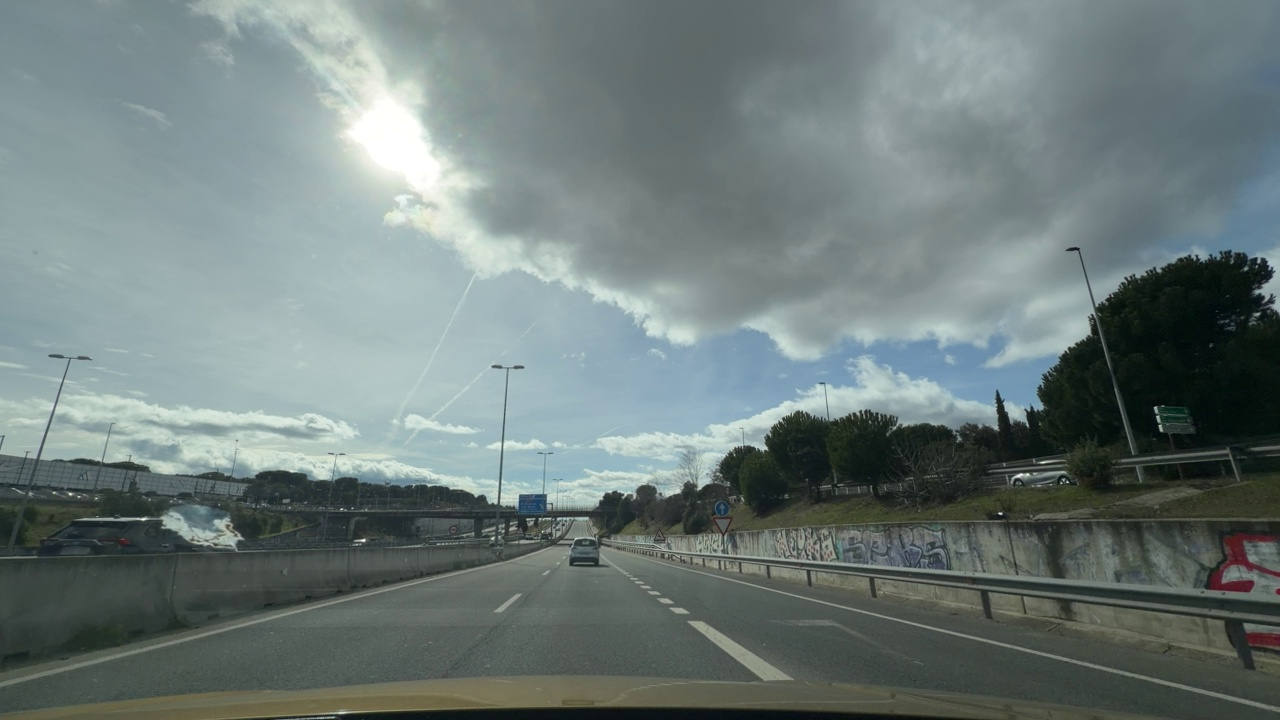
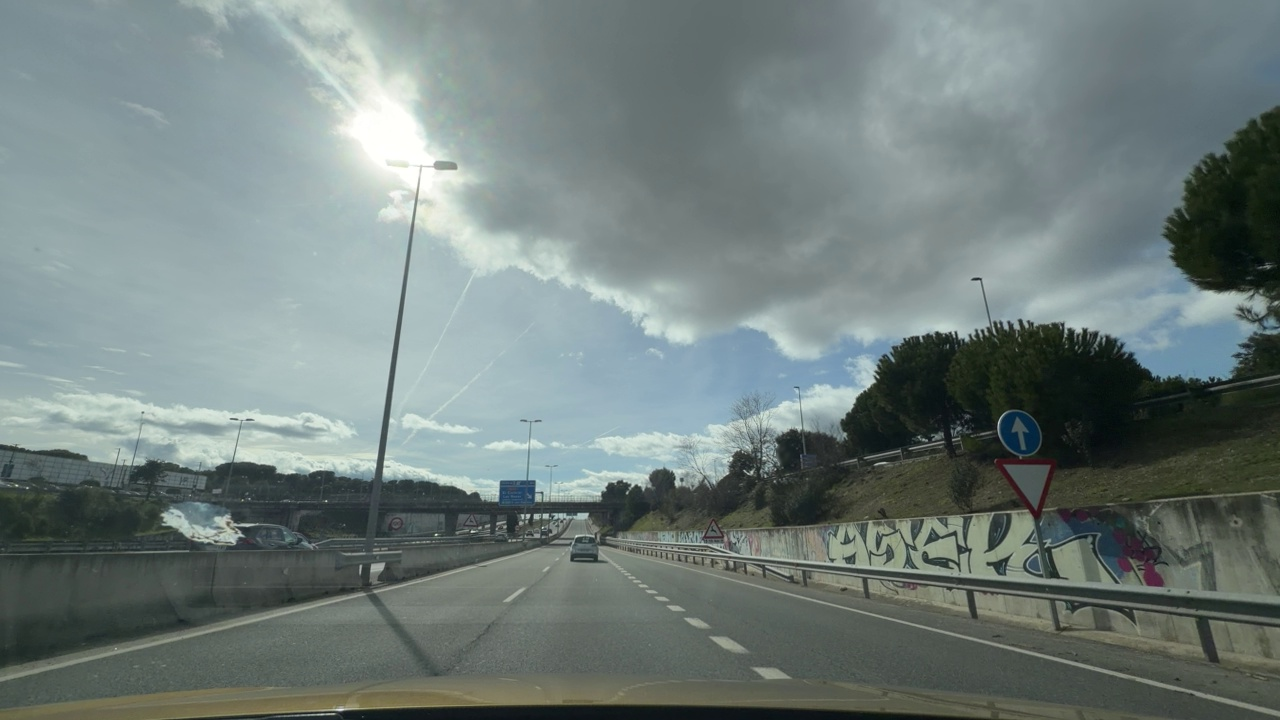
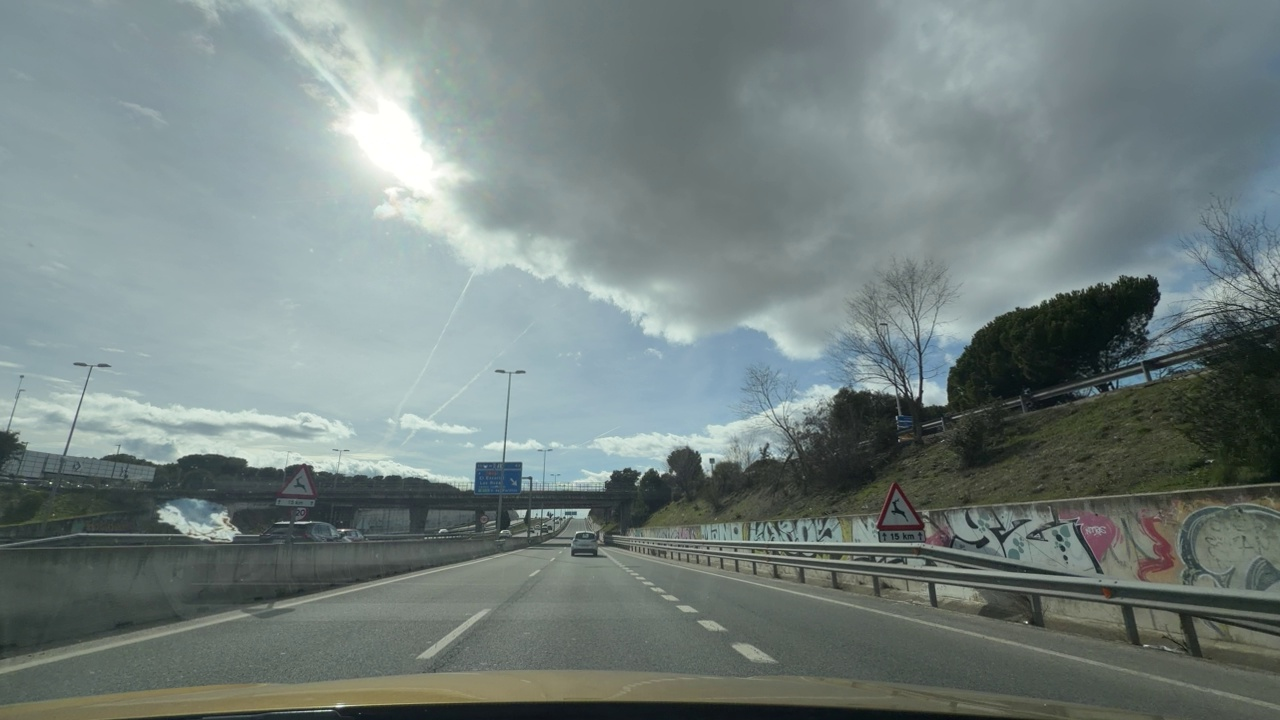
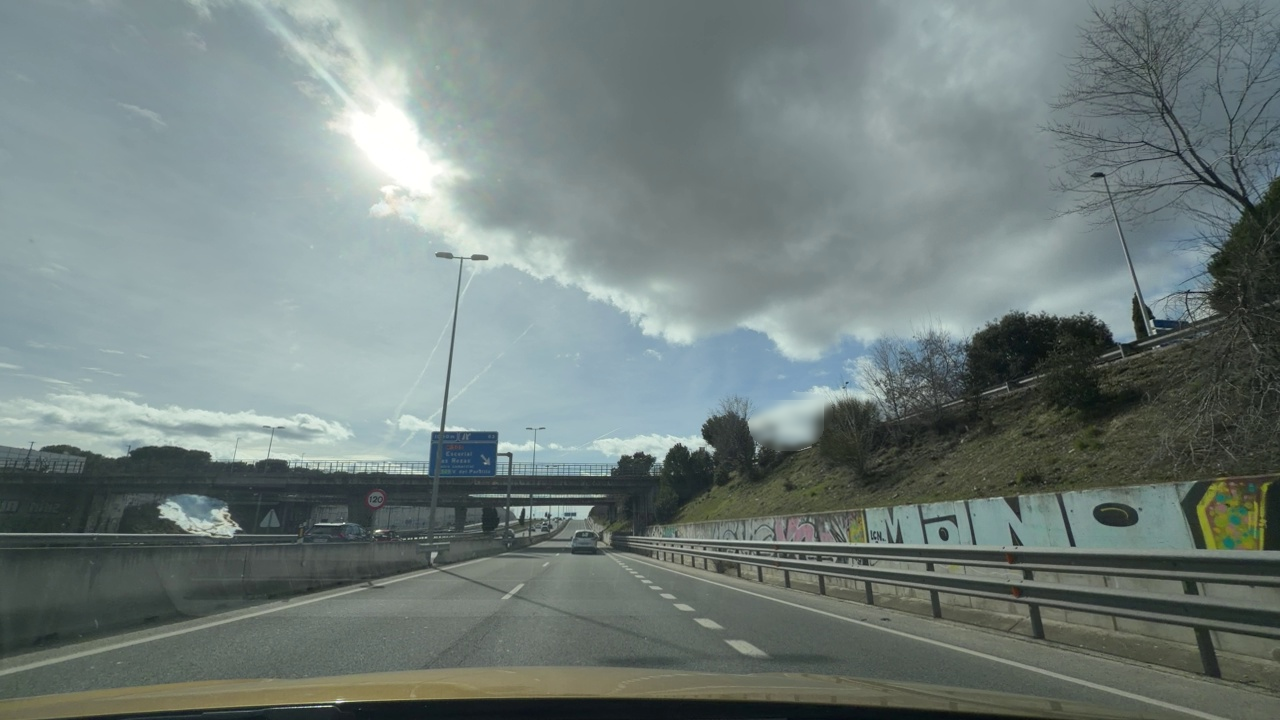
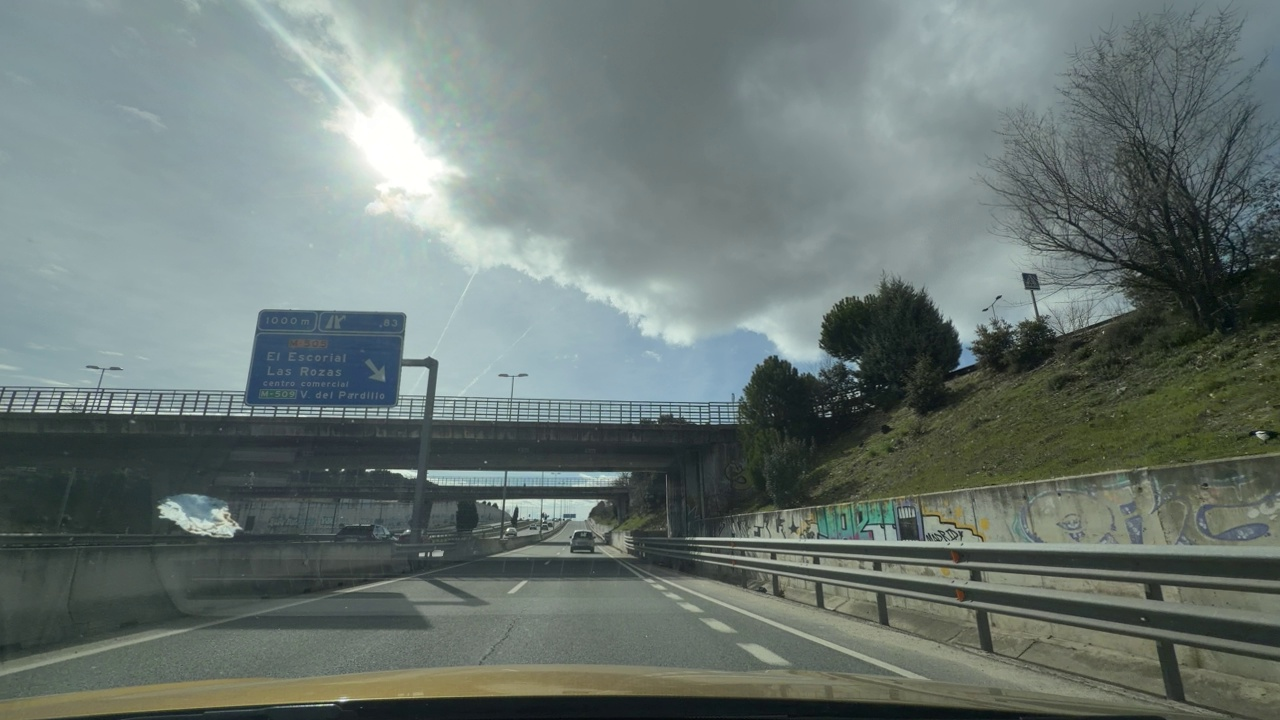
Situation: Merging lane
Question: Is the ego vehicle currently traveling within an acceleration or merge lane?
Answer: No
Reasoning: Ego is driving in the highway with a lane merge on the right

Situation: Merging lane
Question: Is there an adjacent acceleration lane merging into the ego lane?
Answer: Yes
Reasoning: A separate lane on the right is tapering into the ego lane.

Situation: Merging lane
Question: Do the outer lane markings of an adjacent lane converge into the ego lane?
Answer: Yes
Reasoning: The right lane markings converge into the ego lane, indicating a merge.